Interaction volume radius: 10 \u00c5
Interaction volume height: 10 \u00c5
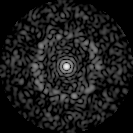
Disorder parameter: 0.8493